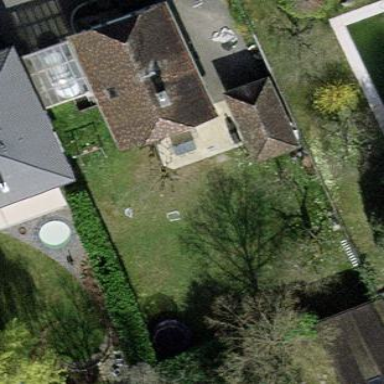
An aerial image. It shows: Garden enclosed by fence.